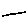
Label: line